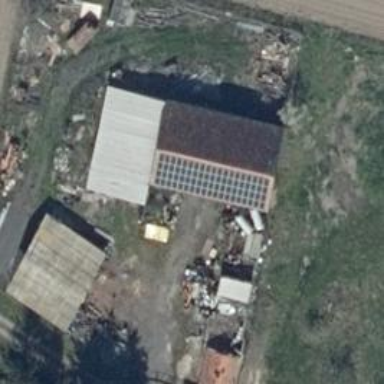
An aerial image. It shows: Solar-powered generator using photovoltaic technology. This small installation generates electricity through solar photovoltaic panels.